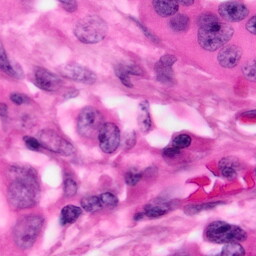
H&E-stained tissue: Pancreatic